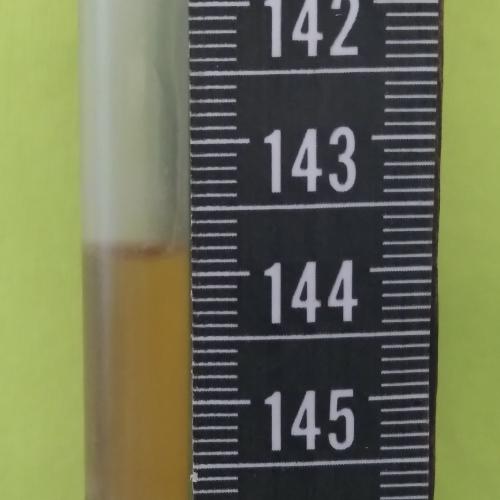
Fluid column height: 143.8 cm